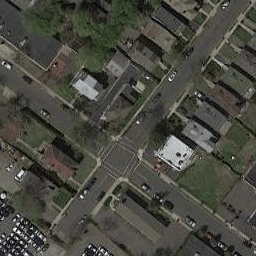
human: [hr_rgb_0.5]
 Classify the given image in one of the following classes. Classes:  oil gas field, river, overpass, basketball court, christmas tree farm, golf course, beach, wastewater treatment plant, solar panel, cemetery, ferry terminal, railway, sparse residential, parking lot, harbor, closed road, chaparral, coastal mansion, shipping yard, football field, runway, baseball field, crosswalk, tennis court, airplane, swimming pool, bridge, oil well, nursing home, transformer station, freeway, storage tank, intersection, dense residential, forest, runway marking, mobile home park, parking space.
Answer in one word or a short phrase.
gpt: intersection